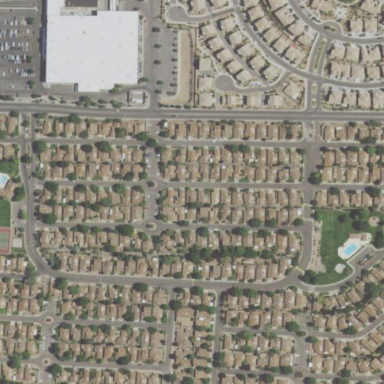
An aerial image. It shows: Residential neighbourhood.